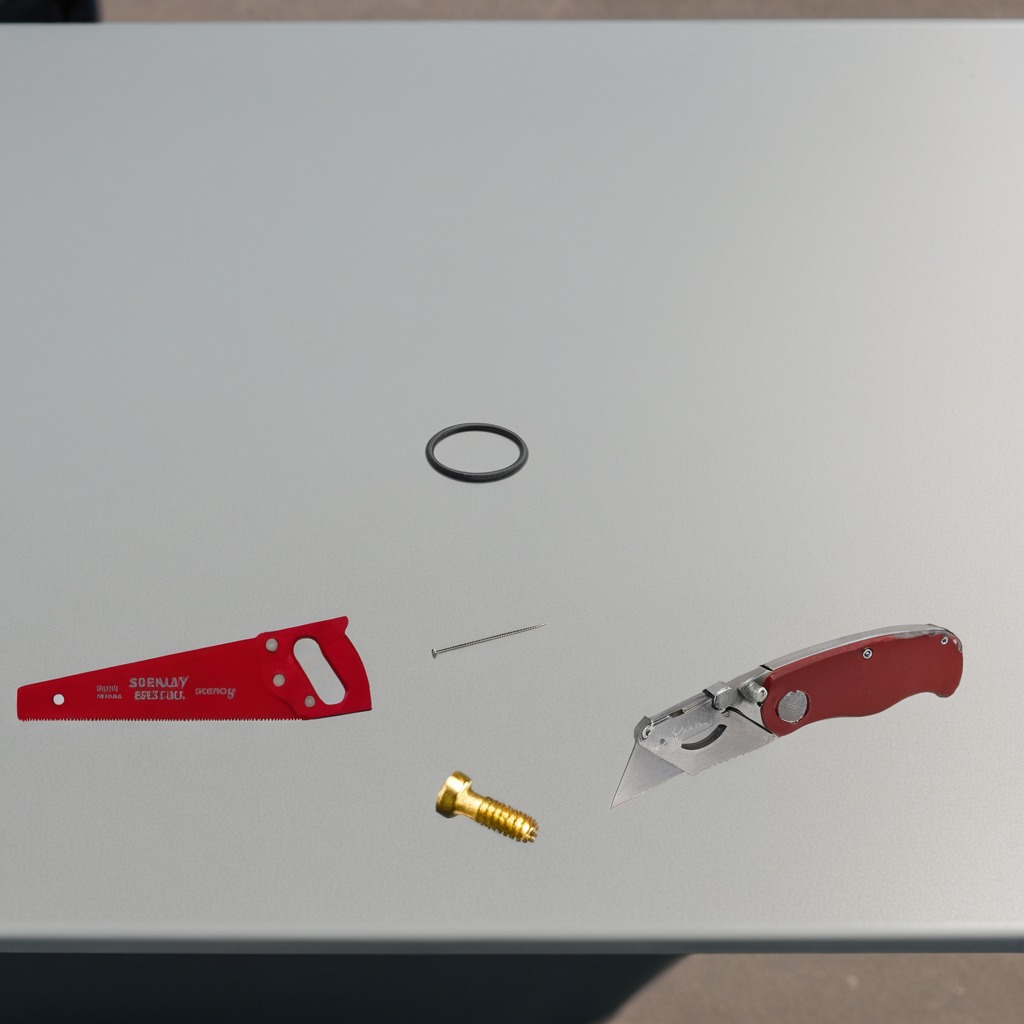
A rubber Oring, a utility knife, a metal machine screw, an iron nail, and a handheld metal saw are lying on the table.